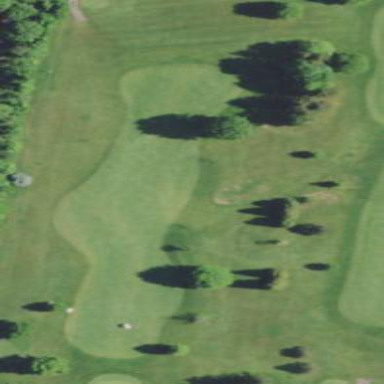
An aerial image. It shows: Golf fairway surrounded by grass.